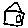
Label: house